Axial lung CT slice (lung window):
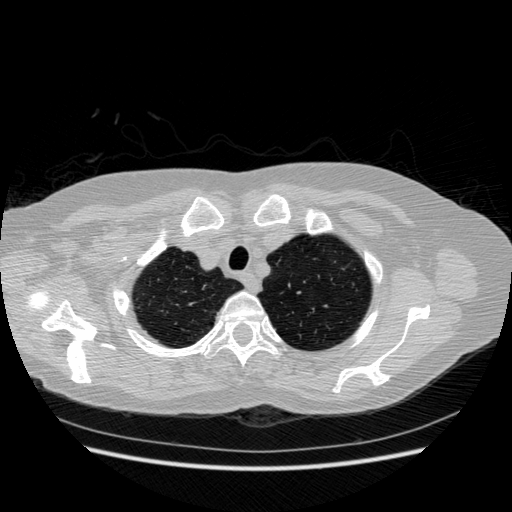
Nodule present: no